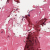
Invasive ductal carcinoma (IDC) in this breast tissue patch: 0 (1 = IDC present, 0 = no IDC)